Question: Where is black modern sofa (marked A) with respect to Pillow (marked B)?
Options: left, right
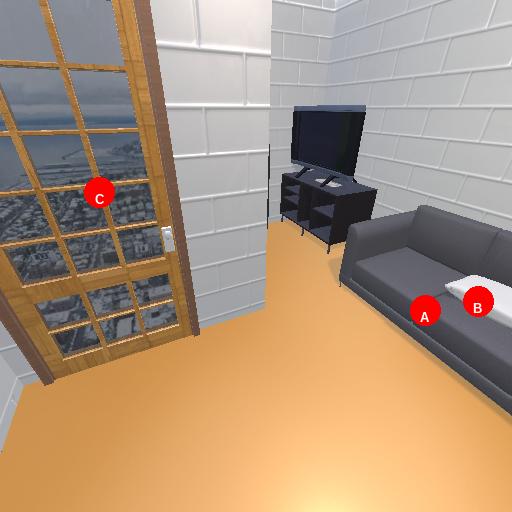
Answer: left